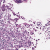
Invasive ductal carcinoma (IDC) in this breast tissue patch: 0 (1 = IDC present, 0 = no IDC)